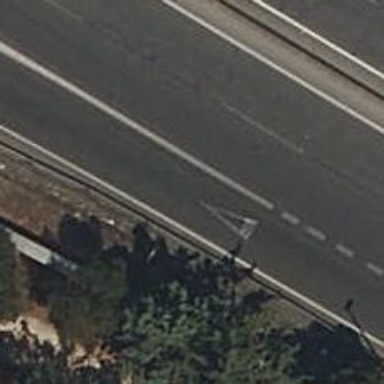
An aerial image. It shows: Road with "give way" sign.